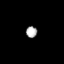
Tissue: lung
Cell type: Myeloid cells
Senescence score: 0.685
Nuclear area (px): 125
Mean DAPI intensity: 172.648